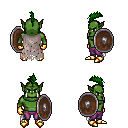
a pixel art fantasy rpg character, male body template, orc, green skin, gray tattered cape, magenta pants, green mohawk hairstyle, gold gloves, gold boots, shield, four views (front, back, left, right), 2x2 character sprite sheet, small pixel art, hard edges, no anti-aliasing